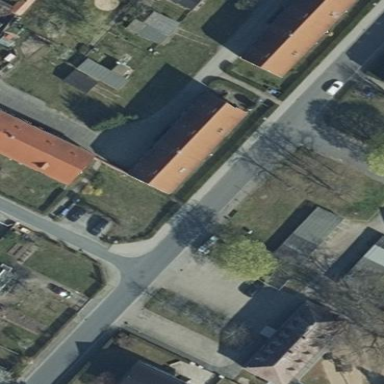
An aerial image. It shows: Residential road area.